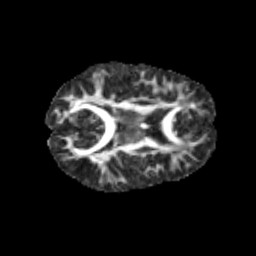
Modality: FA
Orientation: axial
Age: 9
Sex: male
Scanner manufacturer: siemens
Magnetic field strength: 3 T
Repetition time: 3.8 s
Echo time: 0.07 s